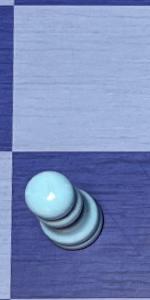
Label: Pawn_White